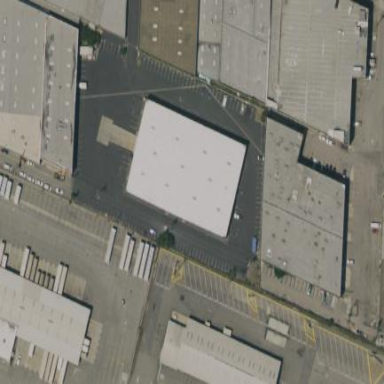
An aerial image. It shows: Warehouse building.